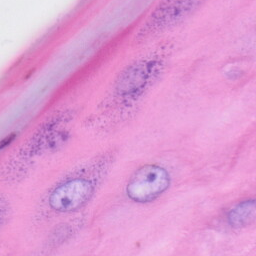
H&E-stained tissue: Skin